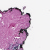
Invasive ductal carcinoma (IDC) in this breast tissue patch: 0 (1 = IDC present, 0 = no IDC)